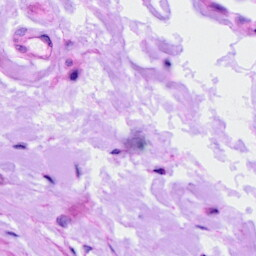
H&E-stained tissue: Ovarian